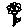
Label: flower